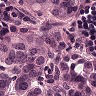
Metastatic tissue present: yes